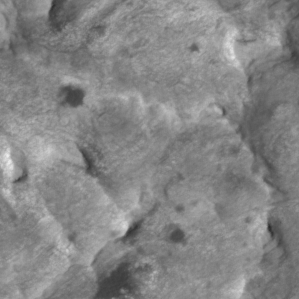
Label: non_frost